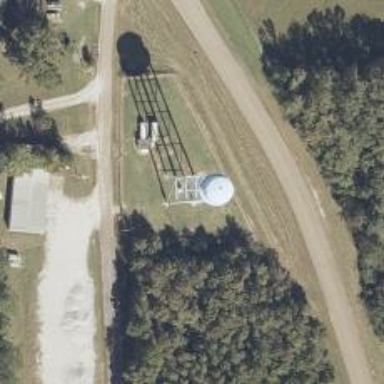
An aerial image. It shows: Water tower that is man-made.